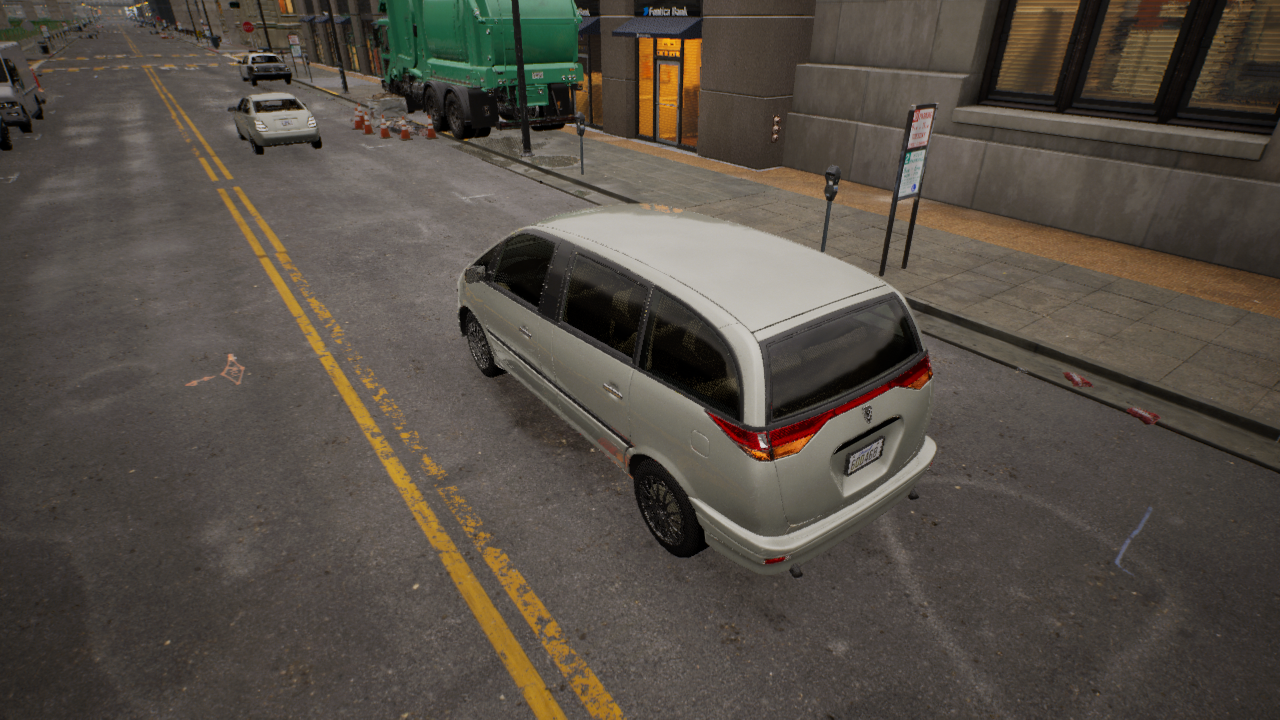
Venue: downtown
Lighting: golden hour
Vehicle rig: minivan